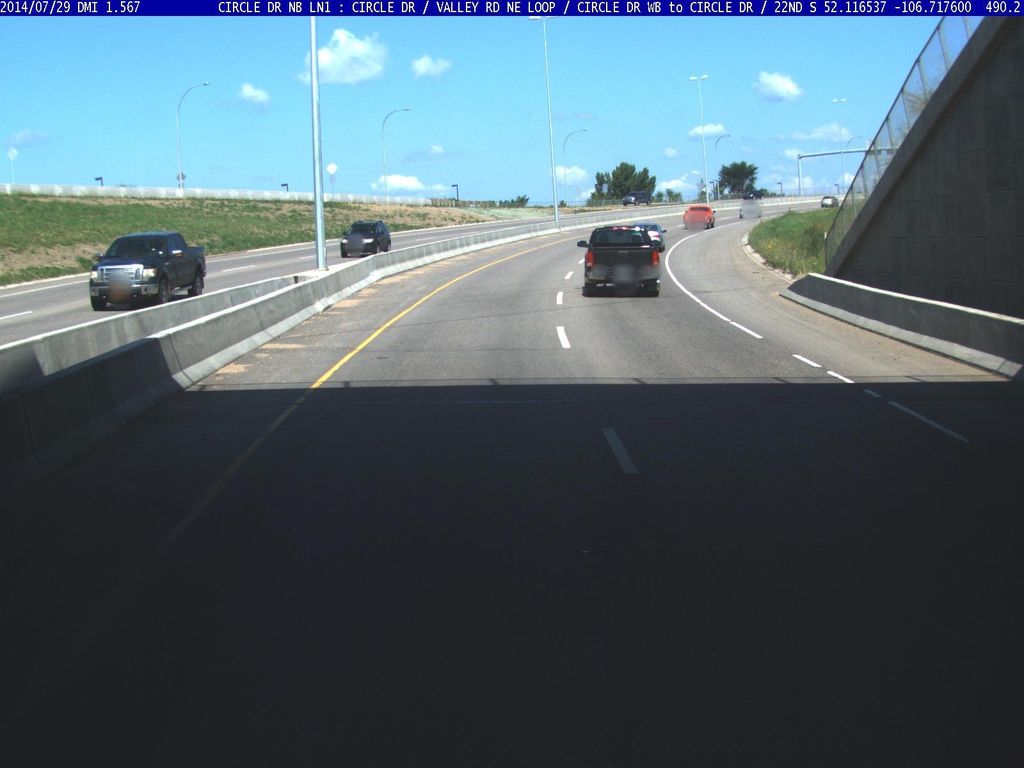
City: saskatoon